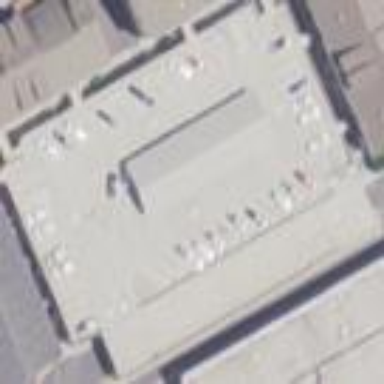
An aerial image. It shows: Multi-storey parking building.